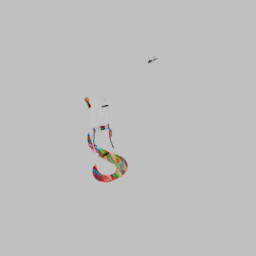
Label: electronics